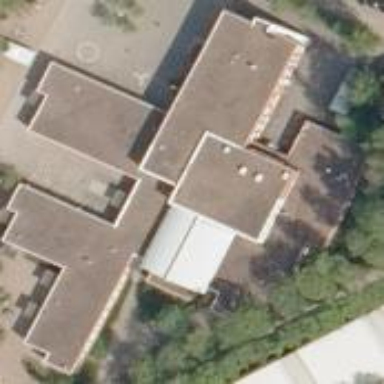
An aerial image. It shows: Flat-roofed public building.